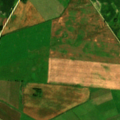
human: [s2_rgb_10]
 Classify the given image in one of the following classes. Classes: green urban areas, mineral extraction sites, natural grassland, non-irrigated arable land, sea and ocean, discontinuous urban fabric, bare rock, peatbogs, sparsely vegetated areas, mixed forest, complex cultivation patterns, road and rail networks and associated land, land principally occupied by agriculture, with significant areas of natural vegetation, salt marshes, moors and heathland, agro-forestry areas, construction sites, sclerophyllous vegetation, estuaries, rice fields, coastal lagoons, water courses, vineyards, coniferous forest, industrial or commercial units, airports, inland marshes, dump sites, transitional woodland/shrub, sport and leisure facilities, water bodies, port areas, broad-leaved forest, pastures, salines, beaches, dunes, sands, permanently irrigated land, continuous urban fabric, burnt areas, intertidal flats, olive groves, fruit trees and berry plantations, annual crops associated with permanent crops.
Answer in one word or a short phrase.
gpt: non-irrigated arable land, complex cultivation patterns